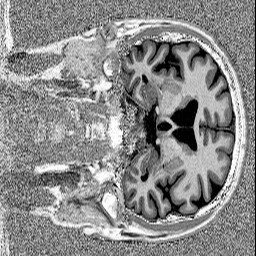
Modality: MP2RAGE
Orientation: coronal
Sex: male